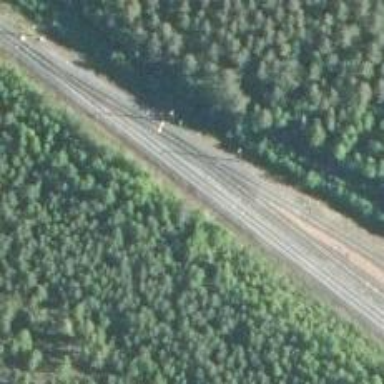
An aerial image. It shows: Continuous railway track.